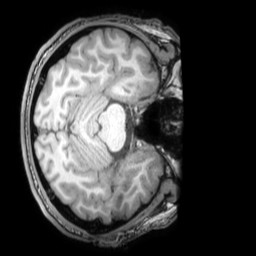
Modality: T1w
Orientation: axial
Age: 21
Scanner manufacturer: philips
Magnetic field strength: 3 T
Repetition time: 0.007 s
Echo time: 0.003501 s